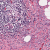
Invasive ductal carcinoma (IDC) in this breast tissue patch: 1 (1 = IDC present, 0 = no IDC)